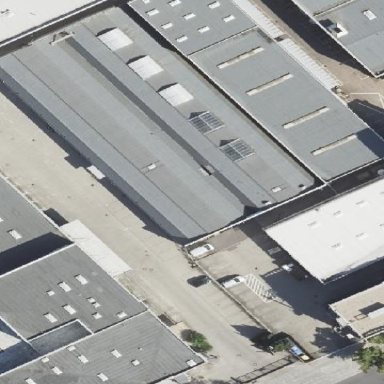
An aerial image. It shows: Building with flat roof.